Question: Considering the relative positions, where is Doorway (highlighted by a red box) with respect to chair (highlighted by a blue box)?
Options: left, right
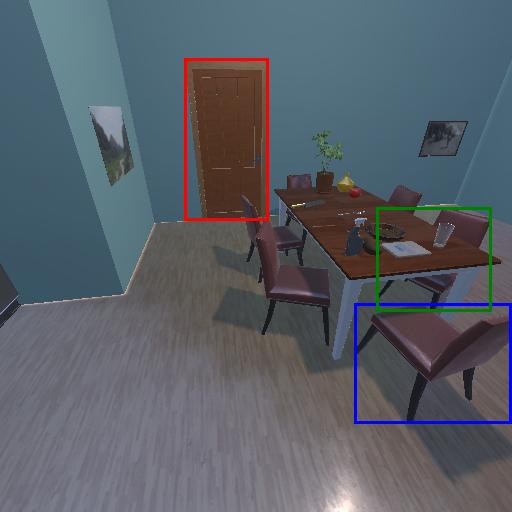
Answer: left